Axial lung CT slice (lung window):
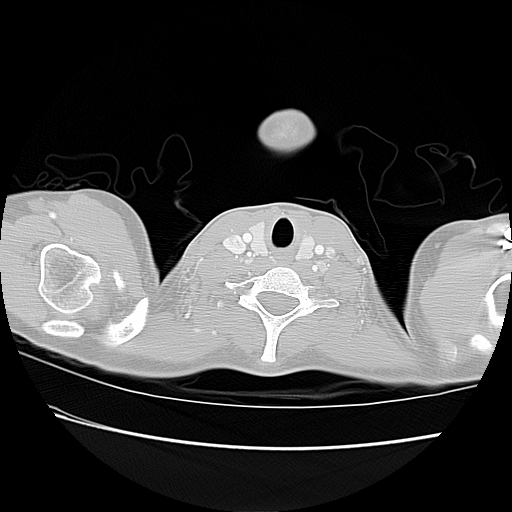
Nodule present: no